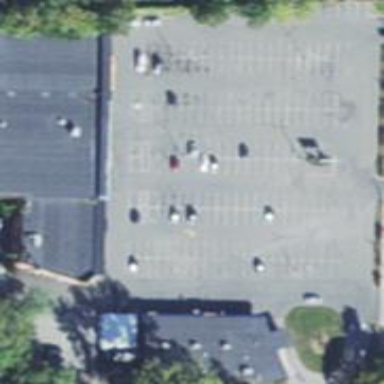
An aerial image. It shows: Parking area.